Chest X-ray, PA view. Patient: 51 years old, sex F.
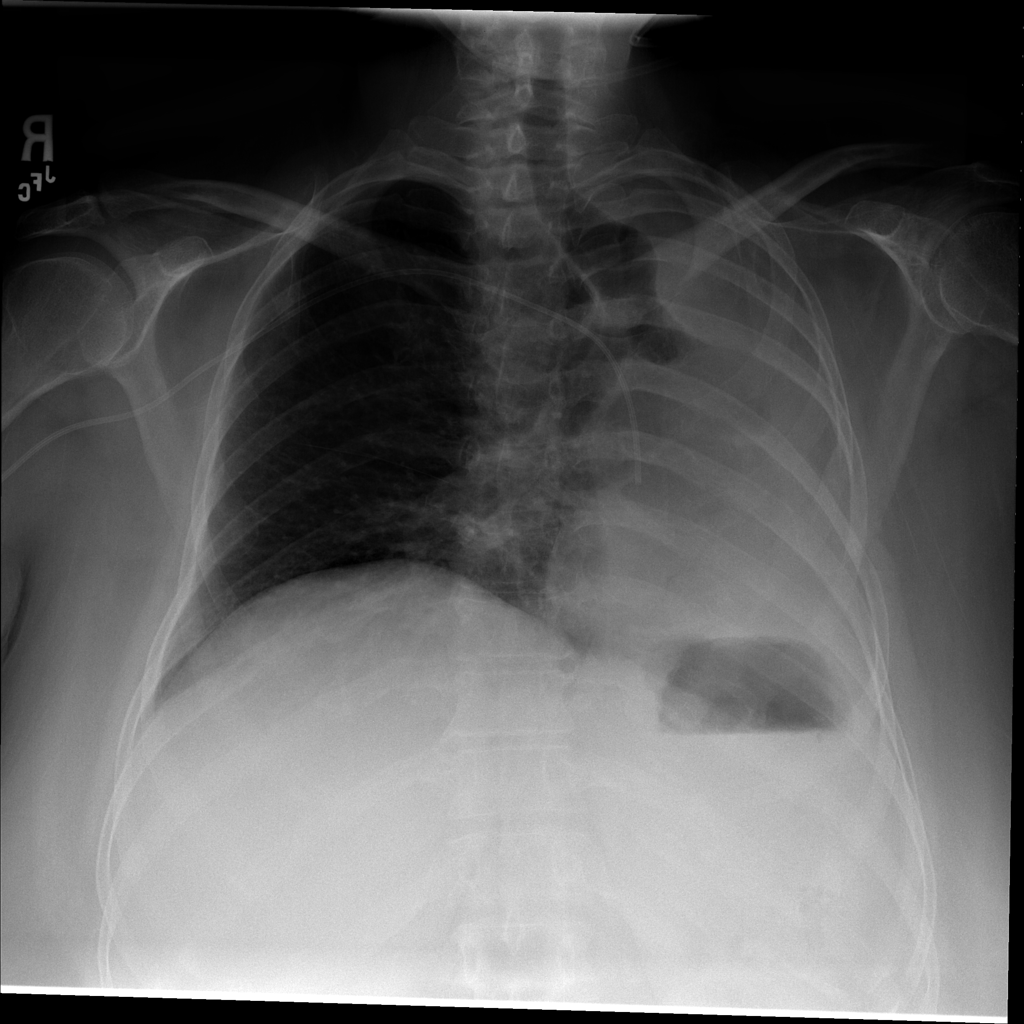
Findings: No Finding